Question: I have 2 models:
1) upload
2) date_range
there is an intermediate join table as these models are associated by a many to many relationship thus, each is habtm to the other.
In my view for uploads(index.html.erb) Im trying to show all the date_ranges for a particular upload as follows:
'''
<tr>
<th>File name</th>
<th>Upload Date, Time, Filename</th>
<th>Type</th>
<th>Dates in Upload</th>
<th>Total Rows</th>
<th>Rows Entered in DB</th>
<th>Percentage Completed</th>
<th>Status</th>
<th>Actions</th>
</tr>
</thead>
<tbody>
<% @uploads.each do |u| %>
<tr>
<td> <%= u.sourcedata_file_name%></td>
<% path_arr = u.f_path.split("\/")%>
<td><%= path_arr[-3..-1]%></td>
<td> <%= u.sourcedata_content_type%></td>
=>> <td> <%= u.date_ranges.inspect%>
<td> <%= u.total_rows%></td>
<td> <%= u.rows_completed%></td>
'''
like so.
This shows up as follows on the browser:

In my "Dates in Upload" column I want to only show some string with dates like this:
"2013-12-25, 2013-12-26" how do I only get these extracted out of the ActiveRecord::Associations::CollectionProxy object as it shows in the image?
Thanks
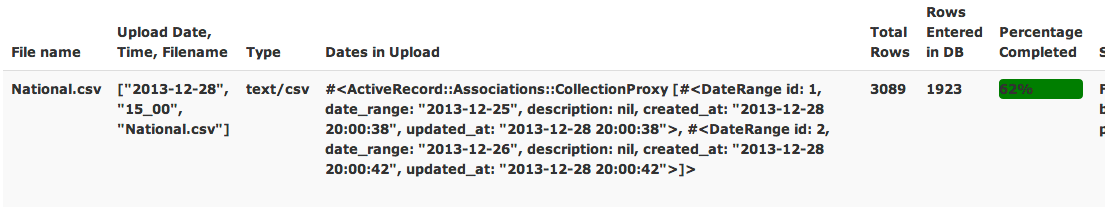
Answer: Use 'u.date_ranges.pluck(:date_range)' to get just the date ranges.
you can then pretty it up with
'''
u.date_ranges.pluck(:date_range).each {|range| puts range}
'''
if you want them in a column.
I see you want them side by side, so it looks like there will only be two because it's a "range" so:
'''
<%= u.date_ranges.pluck(:date_range).first %>, <%= u.date_ranges.pluck(:date_range).last %>
'''